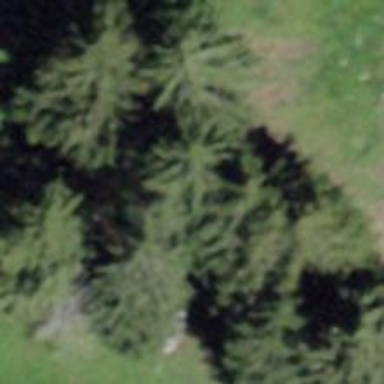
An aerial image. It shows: Forest area.